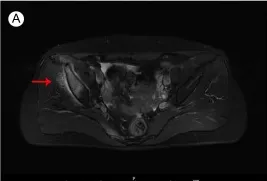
Pelvic MRI images of iliac bone metastases. Before radiotherapy in August 2020.
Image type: radiology (mri)